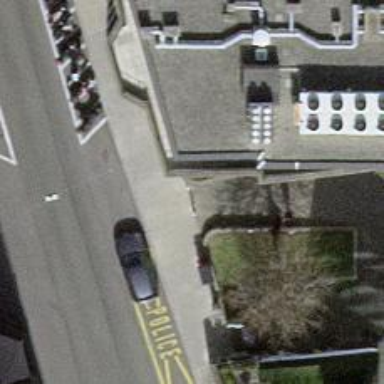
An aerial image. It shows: Bollard.